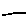
Label: line